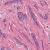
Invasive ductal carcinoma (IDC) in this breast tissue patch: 1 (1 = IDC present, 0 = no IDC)